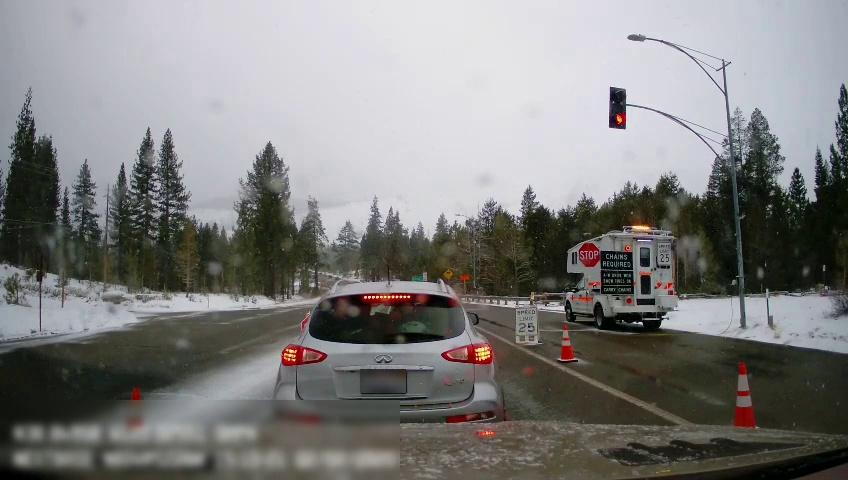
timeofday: Day
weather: Snowy
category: Drivable Space
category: Vehicles | Truck
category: Vehicles | SUV
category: Lanes | Alternate Lane
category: Traffic | Lights
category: Traffic | Signs
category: Traffic | Signs
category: Traffic | Signs
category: Traffic | Signs
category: Traffic | Signs
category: Traffic | Signs
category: Traffic | Signs
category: Traffic | Signs
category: Traffic | Signs